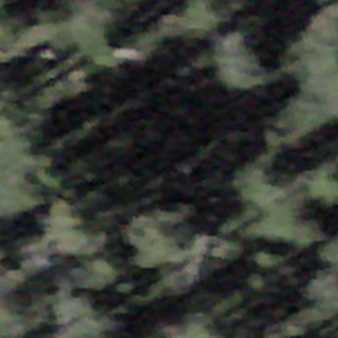
Label: other